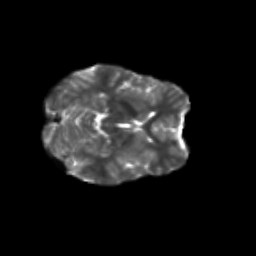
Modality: T2w
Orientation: axial
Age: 12
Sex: female
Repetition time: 9.512 s
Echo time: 0.089 s